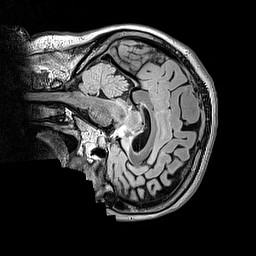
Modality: FLAIR
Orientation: sagittal
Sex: female
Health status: ill
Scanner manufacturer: siemens
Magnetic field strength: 3 T
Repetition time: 5 s
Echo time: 0.388 s